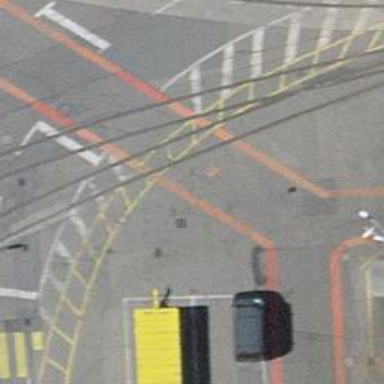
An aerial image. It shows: Railway crossing.